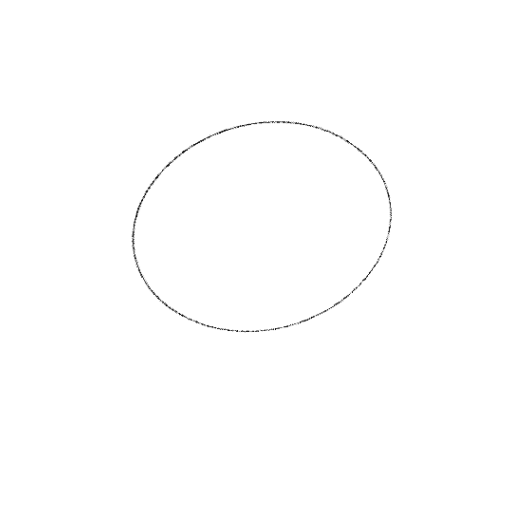
Crossing number: 0